Question: Basically What I'd like to try is to have all of my content in an image. I looked up some stuff but what they do is always use an imageView and text. But I'd like to use it as a background image.
Can someone give me an example how this exactly works? And how will the support be for using this with different screensizes, because the content always has to stay in the image?
To clarify what I want, I added an image. The green space is a background drawn in android xml, the white is the actually image and the text should be all of my content. I'd like to keep everything in the white, even if I get more edges.

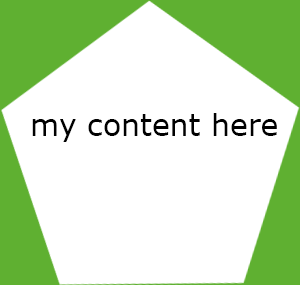
Answer: The easiest way will be to have 3 layers
Top
Mask
Content
Image
Bottom
The mask will be an imageview (in your case only the green parts with the rest transparent).
The base image can be anything, but it would make sense that it complements the masking layer.
The content will be the tricky part. You will need to figure out the bounds of the masking layer so you won't go under the mask. I would suggest centering the content.
Alternatively, if the shape will change in size or is complex I would suggest using a canvas with a clipping pattern. <URL>